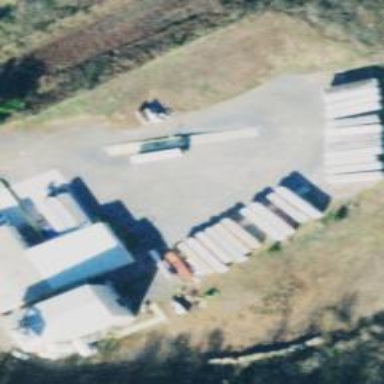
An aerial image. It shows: Recycling center.